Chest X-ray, PA view. Patient: 36 years old, sex M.
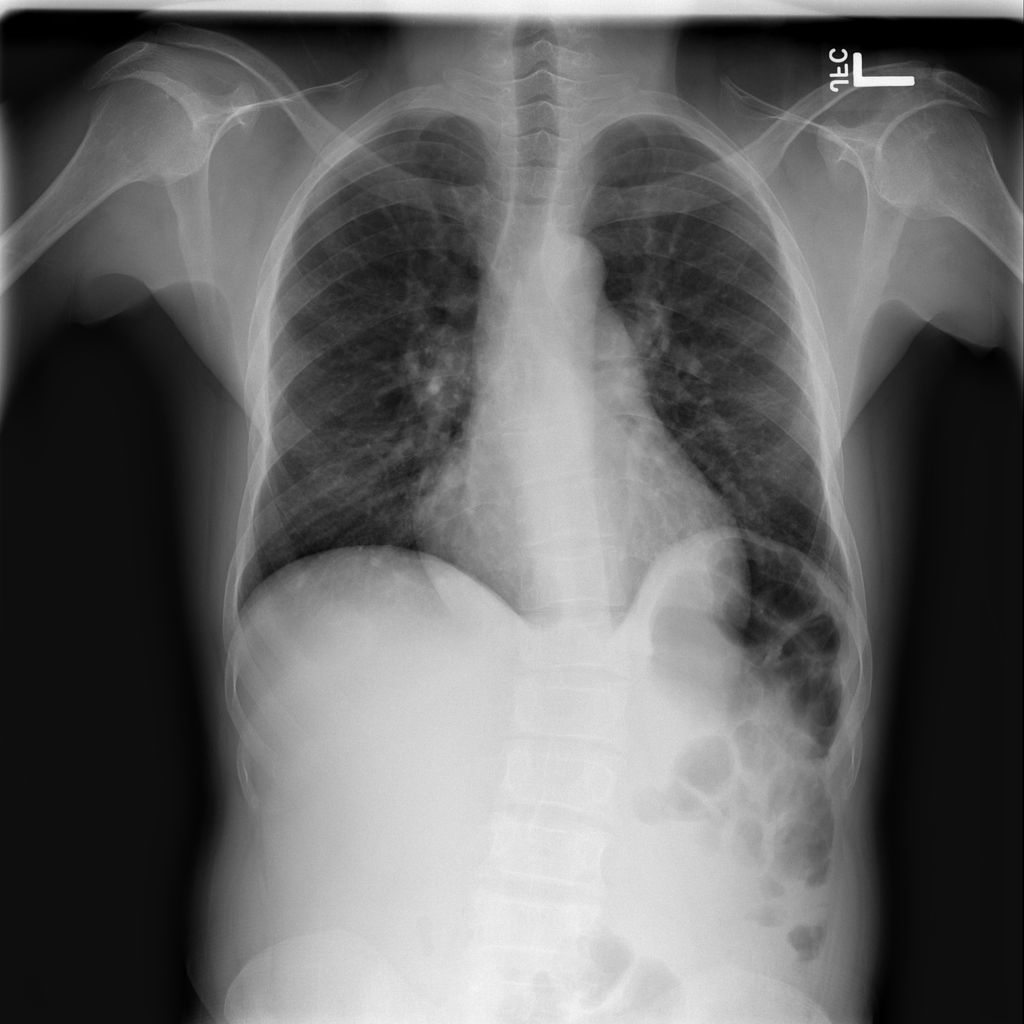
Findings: No Finding